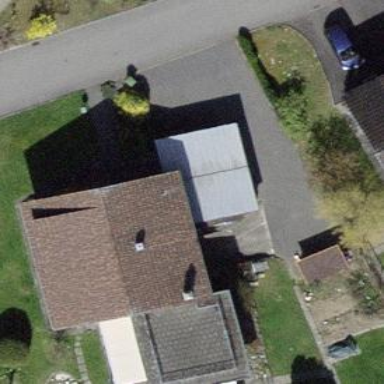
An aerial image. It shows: Simple house.